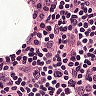
Metastatic tissue present: no